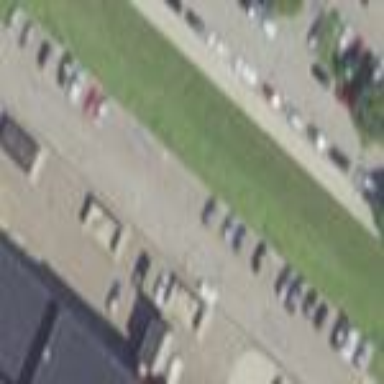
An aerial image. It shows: Parking area with surface.